Field crop: maize
Growth stage: 2
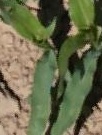
Species: maize